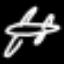
Label: airplane